You are looking at the wavelet scalogram of a bearing's acceleration signal. Classify the bearing condition as one of: normal, inner_race, outer_race, ball.
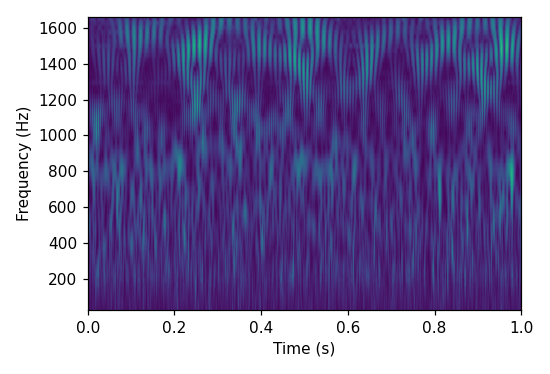
Answer: outer_race